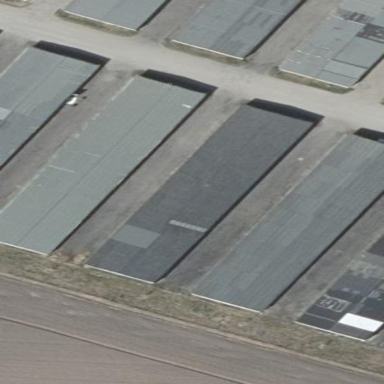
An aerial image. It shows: Group of garages.